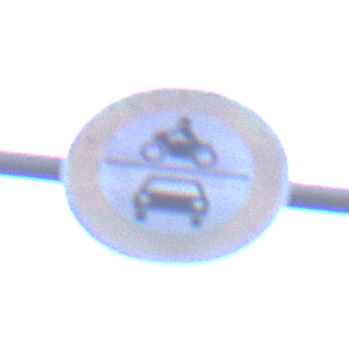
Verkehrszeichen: VerbotKraftfahrzeuge
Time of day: SunriseSunset
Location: Outdoor (Suburban)
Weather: PartlyCloudy
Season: NotSpecified
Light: Natural